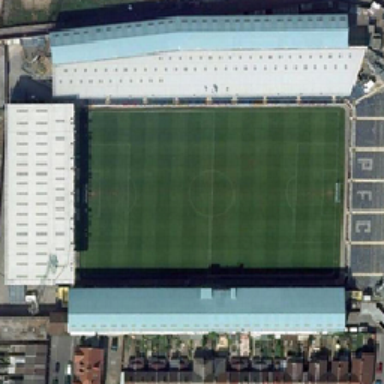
A stadium for central green land .